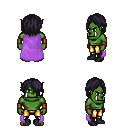
a pixel art fantasy rpg character, male body template, orc, green skin, lavender cape, gold greaves, raven bangs hairstyle, leather bracers, black shoes, four views (front, back, left, right), 2x2 character sprite sheet, small pixel art, hard edges, no anti-aliasing